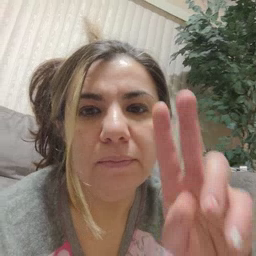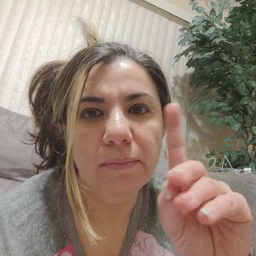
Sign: underwear